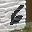
Label: 6